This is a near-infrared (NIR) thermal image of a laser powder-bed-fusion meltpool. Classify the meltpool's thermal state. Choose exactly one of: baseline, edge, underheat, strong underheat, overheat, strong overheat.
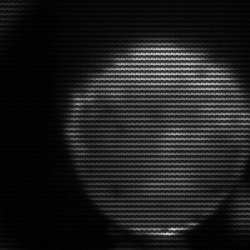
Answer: edge